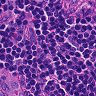
Metastatic tissue present: no